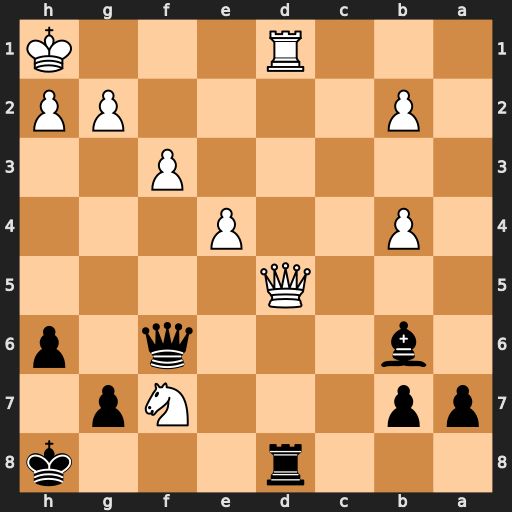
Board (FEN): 3r3k/pp3Np1/1b3q1p/3Q4/1P2P3/5P2/1P4PP/3R3K
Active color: b
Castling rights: -
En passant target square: -
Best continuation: Qxf7 Qxd8+ Bxd8 Rxd8+ Kh7